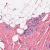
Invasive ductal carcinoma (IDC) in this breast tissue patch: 0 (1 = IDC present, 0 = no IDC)